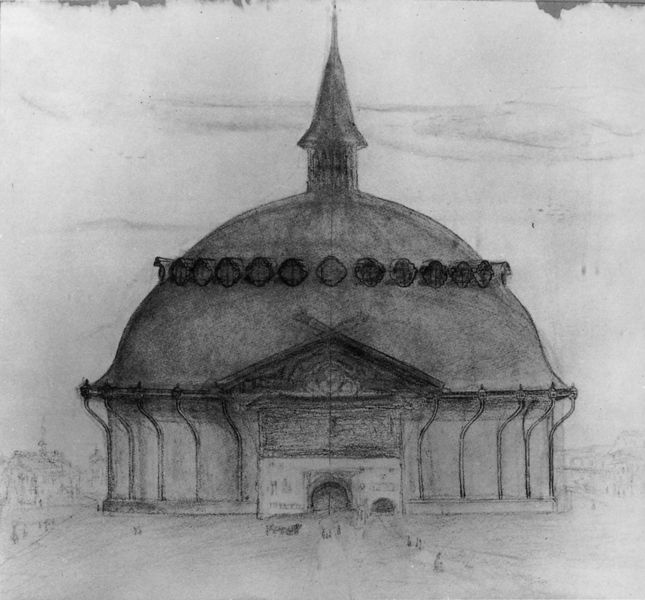
Titel: Progetto per il paglione del „Panorama dell’ Engadina“/ Projekt für das Pavillon
Künstler: Giovanni Segantini
Institution: Saint-Moritz, Museum Segantini
Schlagwörter: himmel, weiß, wolken, menschen, stadt, fenster, grau, laterne, schwarz, skizze, säulen, tür, zeichnung, dach, gebäude, haus, architektur, häuser, kirche, rund, turm, turmspitze, giebel, kuppel, tor, eingang, moschee, kohle, symmetrisch, groß, schwarzweiss, grosz, bleistift, entwurf, portal, verschwommen, plan, dachrinne, idee, schwaz, regenrinnen, aufriss, wölbung, zentralbau, graphit, rundbau, dack, fasade, riesig, ercker, rundkuppel, verschwommne